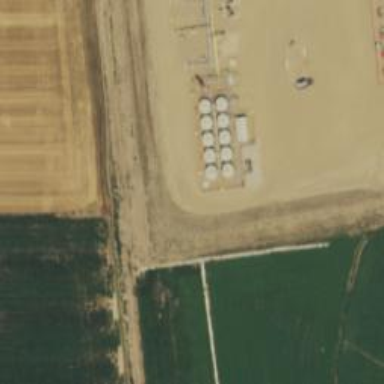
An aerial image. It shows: Storage tank with man-made structure.